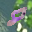
Label: 8